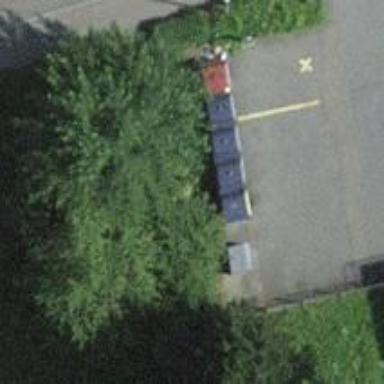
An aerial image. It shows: Recycling container for recycling.